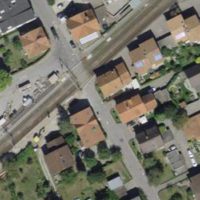
EUNIS habitat code: 54
Species observed at this site:
Passer domesticus
Geranium sanguineum